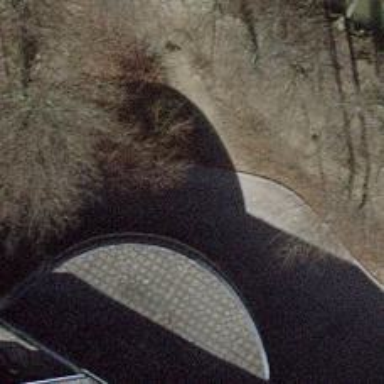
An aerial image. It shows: Asphalt footway.